Question: Iam developing app to add dynamic data to multiple table views.The structure is as follows.

My code in onPostExecute is :
'''
protected void onPostExecute(List<String> results){
int ind,i = 0;
ScrollView sv=null;
TableLayout tl=null;
TableRow tr = null;
int mjsonlength=results.size();
if(results!=null){
TableLayout indextl=(TableLayout)findViewById(R.id.indextablelayout);
TableRow indextr=new TableRow(SubProducts.this);
//indext1.moveToFirst();
LinearLayout llt=(LinearLayout)findViewById(R.id.alltablell);
//for(int f=0;f<mjsonlength;f++){
for( ind=0;ind<indextitle.size();ind++)
{
TextView indextv=new TextView(SubProducts.this);
indextv.setBackgroundResource(R.drawable.greenbg);
indextv.setHeight(25);
indextv.setWidth(50);
indextv.setId(6);
indextv.setTextColor(Color.WHITE);
indextv.setText(indextitle.get(ind));
indextv.setPadding(20,10,6,3);
indextr.addView(indextv);
indextl.addView(indextr,6);
sv=new ScrollView(SubProducts.this);
tl=new TableLayout(SubProducts.this);
for( i=0;i<mjsonlength;i++){
tr=new TableRow(SubProducts.this);
if(ind==i) {
RelativeLayout rl=new RelativeLayout(SubProducts.this);
Resources res = getResources(); //resource handle
rl.setBackgroundResource(R.drawable.prd_box);
RelativeLayout.LayoutParams newParams1 = new RelativeLayout.LayoutParams(
RelativeLayout.LayoutParams.WRAP_CONTENT,
RelativeLayout.LayoutParams.WRAP_CONTENT);
image=new ImageView(SubProducts.this);
image.setLayoutParams(newParams1);
image.setId(1);
image.setImageBitmap(bmp);
image.setPadding(5, 20, 5, 5);
rl.addView(image,1);
RelativeLayout.LayoutParams lprams = new RelativeLayout.LayoutParams(
RelativeLayout.LayoutParams.WRAP_CONTENT,
RelativeLayout.LayoutParams.WRAP_CONTENT);
lprams.addRule(RelativeLayout.RIGHT_OF, 1);
TextView tv1=new TextView(SubProducts.this);
Spanned marked_up = Html.fromHtml(description.get(i));
tv1.setText((marked_up.toString()).substring(1, 170).replaceAll("&nbsp;",""));
tv1.setLayoutParams(lprams);
tv1.setId(2);
tv1.setHeight(150);
tv1.setWidth(130);
tv1.setPadding(20, 10, 0, 10);
rl.addView(tv1,2);
RelativeLayout.LayoutParams newParams = new RelativeLayout.LayoutParams(
RelativeLayout.LayoutParams.WRAP_CONTENT,
RelativeLayout.LayoutParams.WRAP_CONTENT);
newParams.addRule(RelativeLayout.BELOW, 2);
TextView tv=new TextView(SubProducts.this);
tv.setText(productname.get(i));
tv.setLayoutParams(newParams);
tv.setTextColor(Color.WHITE);
tv.setId(3);
tv.setPadding(10, 0, 0, 10);
rl.addView(tv,3);
tr.addView(rl);
tr.setPadding(5, 10, 5, 10);
}
tl.addView(tr);
}
sv.addView(tl);
llt.addView(sv);
}
}
'''
}
Iam getting error as follows:
'''
03-16 06:27:07.452: E/AndroidRuntime(7233): FATAL EXCEPTION: main
03-16 06:27:07.452: E/AndroidRuntime(7233): java.lang.IllegalStateException: The 03-16 06:27:07.452: E/AndroidRuntime(7233): FATAL EXCEPTION: main
03-16 06:27:07.452: E/AndroidRuntime(7233): java.lang.IllegalStateException: The specified child already has a parent. You must call removeView() on the child's parent first.
03-16 06:27:07.452: E/AndroidRuntime(7233): at android.view.ViewGroup.addViewInner(ViewGroup.java:3339)
03-16 06:27:07.452: E/AndroidRuntime(7233): at android.view.ViewGroup.addView(ViewGroup.java:3210)
03-16 06:27:07.452: E/AndroidRuntime(7233): at android.widget.TableLayout.addView(TableLayout.java:429)
03-16 06:27:07.452: E/AndroidRuntime(7233): at android.view.ViewGroup.addView(ViewGroup.java:3155)
03-16 06:27:07.452: E/AndroidRuntime(7233): at android.widget.TableLayout.addView(TableLayout.java:411)
03-16 06:27:07.452: E/AndroidRuntime(7233): at android.view.ViewGroup.addView(ViewGroup.java:3131)
03-16 06:27:07.452: E/AndroidRuntime(7233): at android.widget.TableLayout.addView(TableLayout.java:402)
03-16 06:27:07.452: E/AndroidRuntime(7233): at com.example.nutritionplusapp.SubProducts$LongRunningGetIO1.onPostExecute(SubProducts.java:227)
03-16 06:27:07.452: E/AndroidRuntime(7233): at com.example.nutritionplusapp.SubProducts$LongRunningGetIO1.onPostExecute(SubProducts.java:1)
03-16 06:27:07.452: E/AndroidRuntime(7233): at android.os.AsyncTask.finish(AsyncTask.java:631)
03-16 06:27:07.452: E/AndroidRuntime(7233): at android.os.AsyncTask.access$600(AsyncTask.java:177)
03-16 06:27:07.452: E/AndroidRuntime(7233): at android.os.AsyncTask$InternalHandler.handleMessage(AsyncTask.java:644)
03-16 06:27:07.452: E/AndroidRuntime(7233): at android.os.Handler.dispatchMessage(Handler.java:99)
03-16 06:27:07.452: E/AndroidRuntime(7233): at android.os.Looper.loop(Looper.java:137)
03-16 06:27:07.452: E/AndroidRuntime(7233): at android.app.ActivityThread.main(ActivityThread.java:5041)
03-16 06:27:07.452: E/AndroidRuntime(7233): at java.lang.reflect.Method.invokeNative(Native Method)
03-16 06:27:07.452: E/AndroidRuntime(7233): at java.lang.reflect.Method.invoke(Method.java:511)
03-16 06:27:07.452: E/AndroidRuntime(7233): at com.android.internal.os.ZygoteInit$MethodAndArgsCaller.run(ZygoteInit.java:793)
03-16 06:27:07.452: E/AndroidRuntime(7233): at com.android.internal.os.ZygoteInit.main(ZygoteInit.java:560)
03-16 06:27:07.452: E/AndroidRuntime(7233): at dalvik.system.NativeStart.main(Native Method)
03-16 06:32:07.586: I/Process(7233): Sending signal. PID: 7233 SIG: 9
03-16 06:32:08.522: E/Trace(7355): error opening trace file: No such file or directory (2)
'''
The loop variable value should be same for both loops Inorder get subproducts of respective product.Iam fighting with the above error.Anybody having idea.Plz suggest me with proper solution.Thanks in Advance.
EDIT:
'''
ArrayList<String> productname=new ArrayList<String>();
ArrayList<String> description=new ArrayList<String>();
ArrayList<String> indextitle=new ArrayList<String>();
ArrayList<String> mStrings = new ArrayList<String>();
'''
under doINBackground:
'''
JSONObject json = array.getJSONObject(i);
manJson = json.getJSONObject("product");
mStrings.add(manJson.getString("productimage"));
productname.add(manJson.getString("productname"));
indextitle.add(manJson.getString("subcategoryid"));
description.add(manJson.getString("description"));
'''
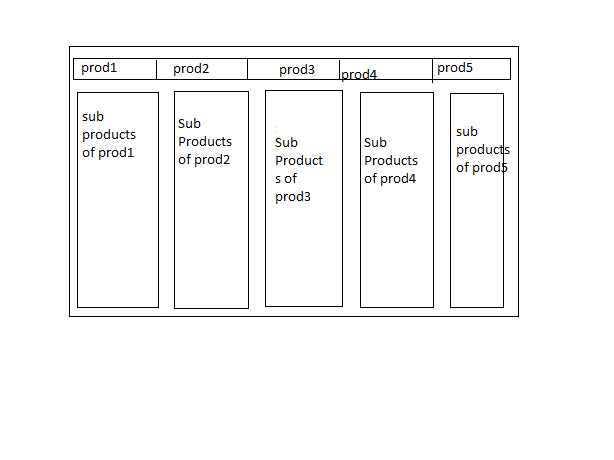
Answer: Okay the second potential problem is also:
indextl.addView(indextr);
indextr gets added every single loop iteration but it's the same view. You can only add a view once to the hierarchy. You probably want a new instance for each loop iteration. I can't say for sure but this is likely the problem.